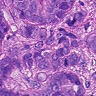
Metastatic tissue present: yes